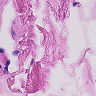
Metastatic tissue present: no